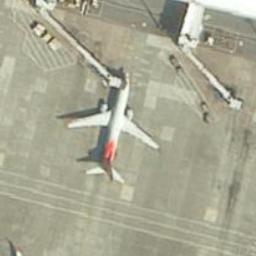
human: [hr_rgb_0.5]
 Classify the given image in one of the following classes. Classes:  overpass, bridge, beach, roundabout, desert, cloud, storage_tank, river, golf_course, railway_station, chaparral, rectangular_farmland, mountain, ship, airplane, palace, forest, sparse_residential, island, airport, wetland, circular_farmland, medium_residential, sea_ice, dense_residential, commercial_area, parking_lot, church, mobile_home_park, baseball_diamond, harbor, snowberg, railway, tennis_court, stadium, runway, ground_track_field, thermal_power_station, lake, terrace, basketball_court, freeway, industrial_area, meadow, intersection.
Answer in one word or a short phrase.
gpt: airplane